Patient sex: M
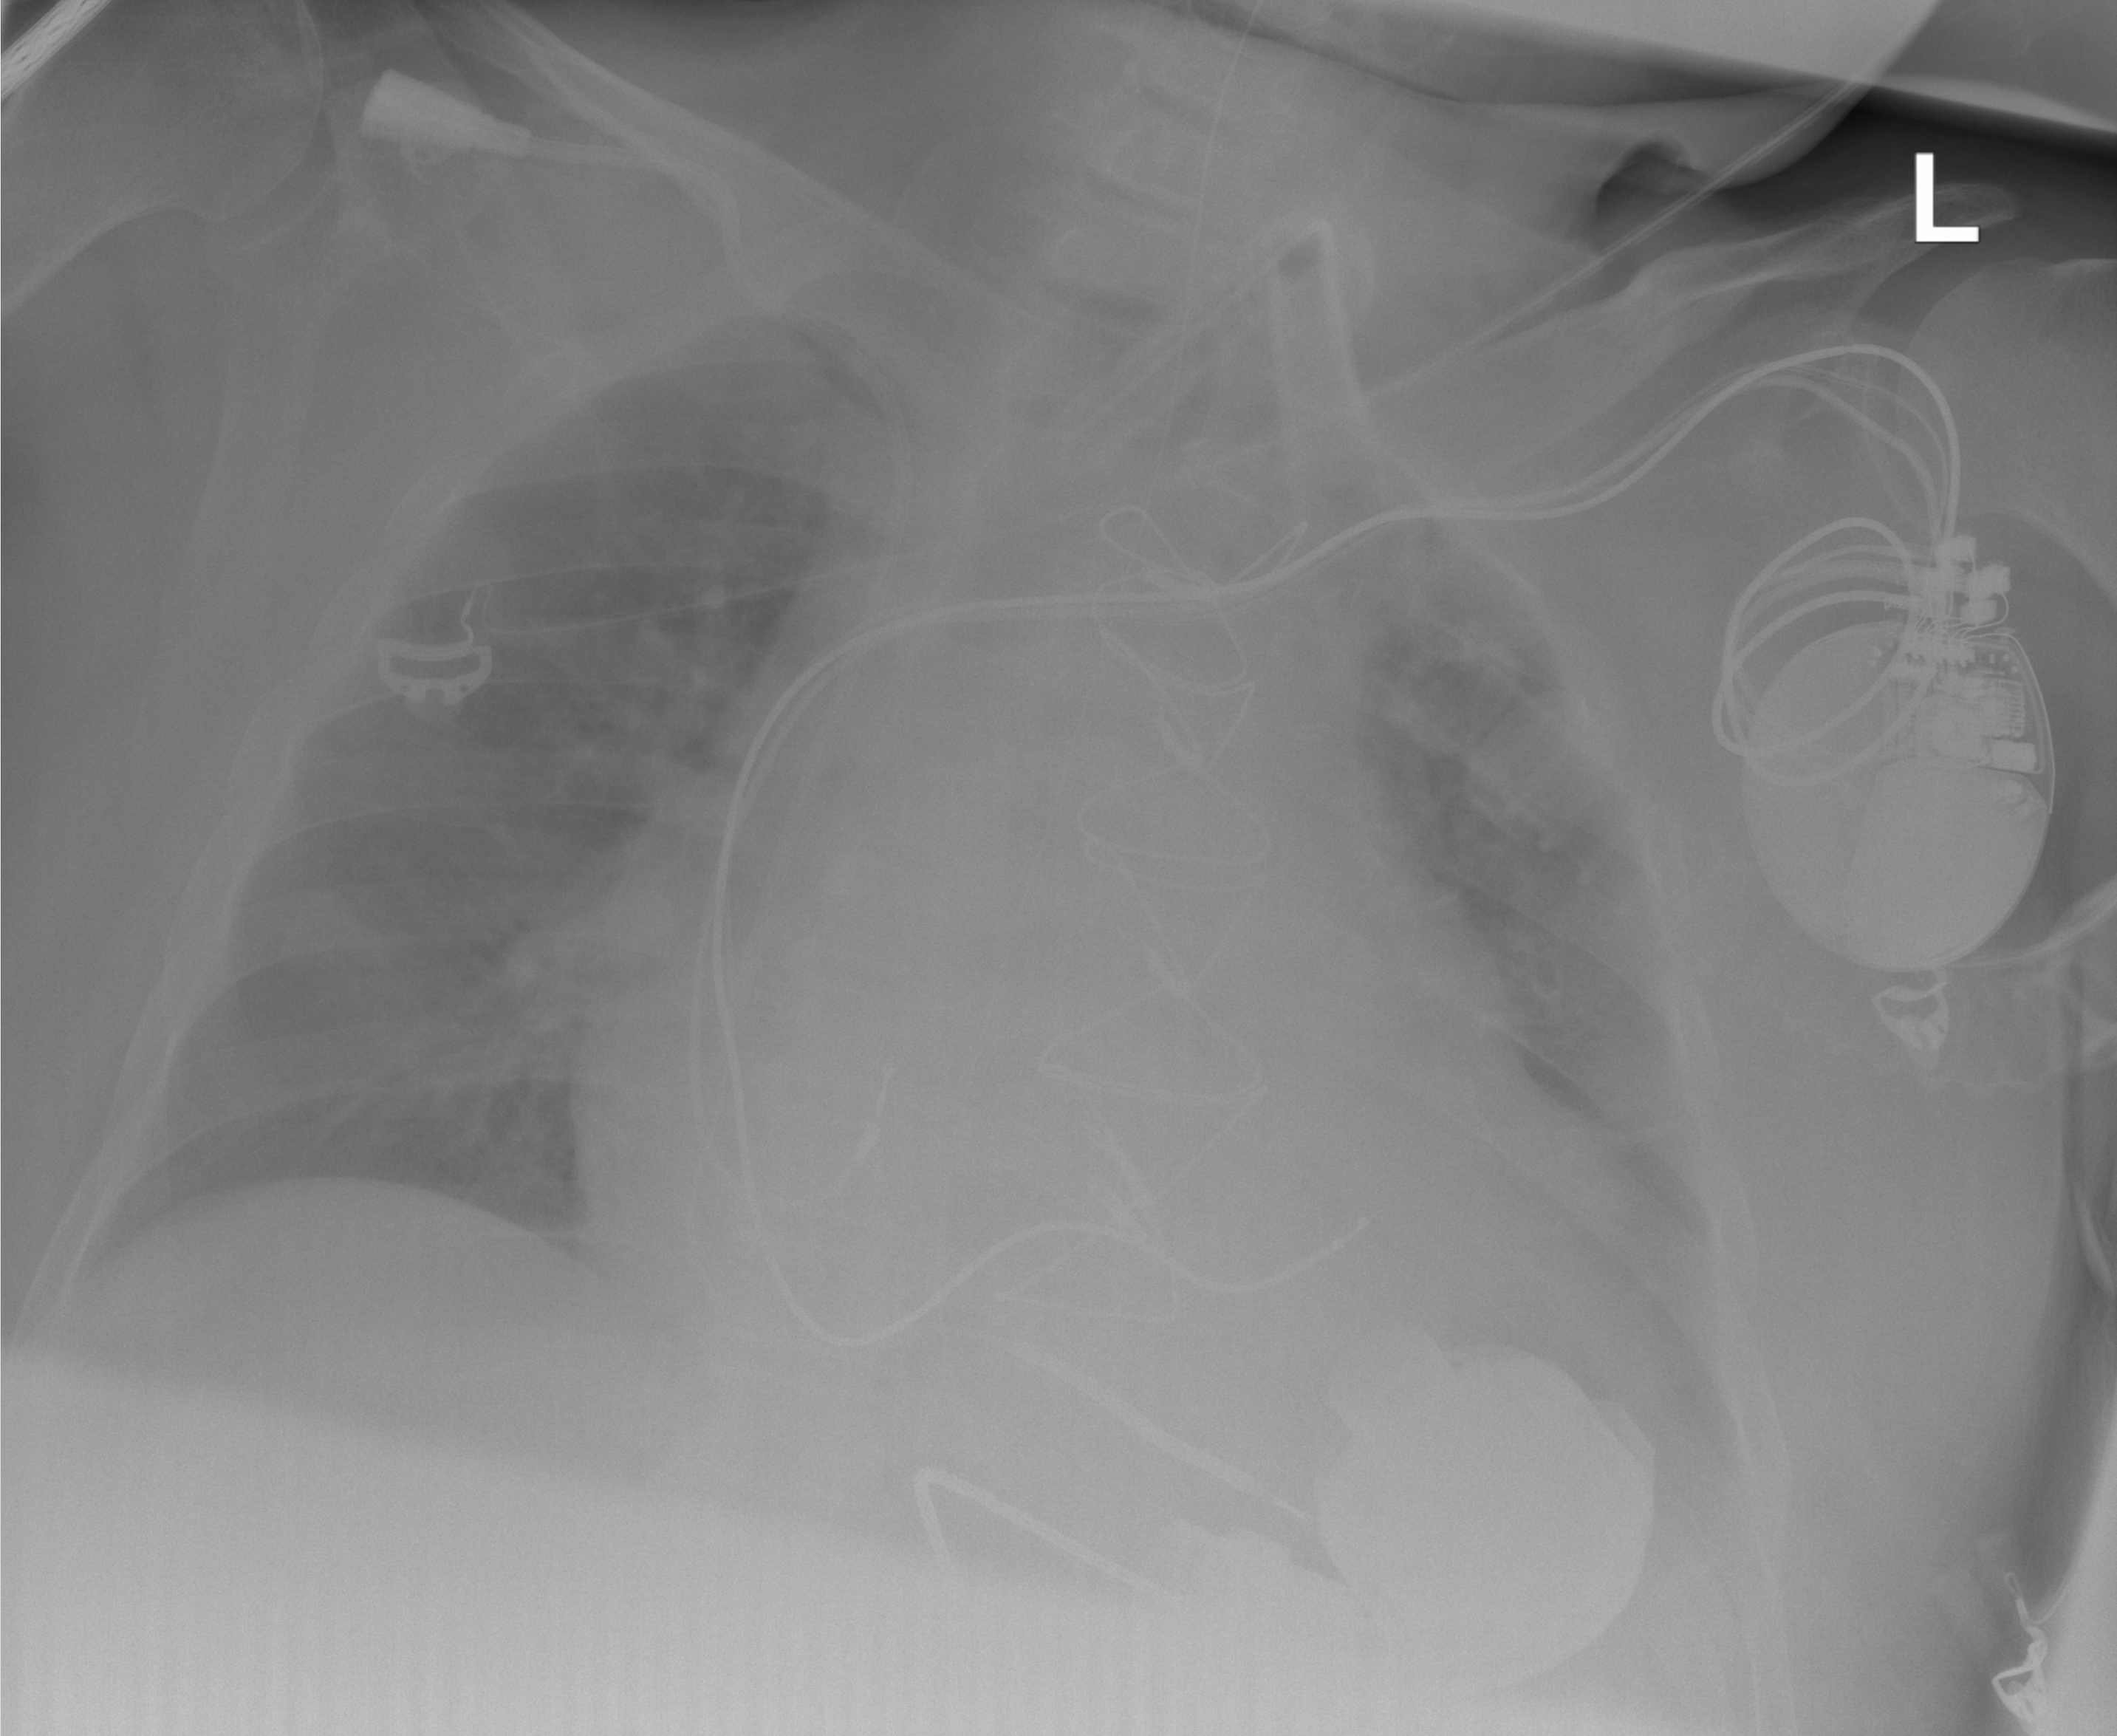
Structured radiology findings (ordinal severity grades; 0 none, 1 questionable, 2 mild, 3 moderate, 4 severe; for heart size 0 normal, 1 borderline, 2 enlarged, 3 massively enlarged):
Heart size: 3
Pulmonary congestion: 2
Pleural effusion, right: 2
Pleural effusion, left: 2
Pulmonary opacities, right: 0
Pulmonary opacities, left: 0
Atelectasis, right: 2
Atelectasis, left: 1